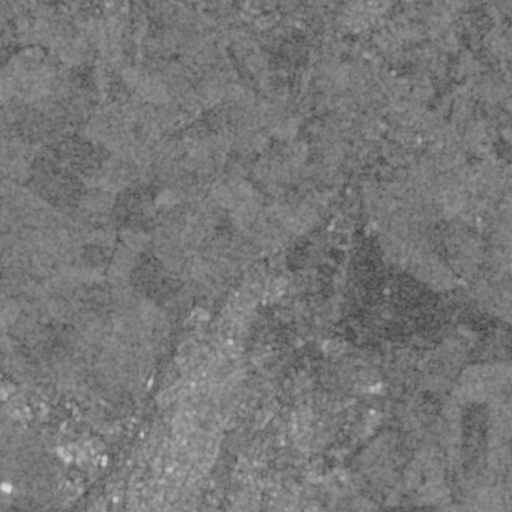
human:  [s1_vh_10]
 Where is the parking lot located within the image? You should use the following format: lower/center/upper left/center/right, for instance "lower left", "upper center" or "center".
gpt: The parking lot is located in the lower left of the image.
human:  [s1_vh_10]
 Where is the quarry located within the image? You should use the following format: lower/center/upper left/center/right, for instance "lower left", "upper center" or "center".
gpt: The quarry is located in the upper center of the image.
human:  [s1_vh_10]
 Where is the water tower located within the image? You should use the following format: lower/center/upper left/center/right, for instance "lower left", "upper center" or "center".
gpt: The water tower is located in the lower center of the image.
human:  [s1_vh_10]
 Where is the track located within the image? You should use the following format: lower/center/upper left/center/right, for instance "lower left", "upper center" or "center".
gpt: There is no track in the image.

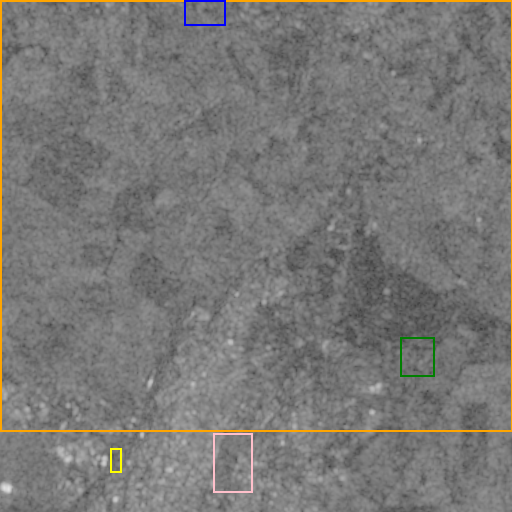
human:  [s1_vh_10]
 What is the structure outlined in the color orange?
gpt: The structure outlined in orange is a crop field.
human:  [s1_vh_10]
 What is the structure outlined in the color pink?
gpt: The structure outlined in pink is a park.
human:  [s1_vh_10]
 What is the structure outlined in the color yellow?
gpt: The structure outlined in yellow is a parking lot.
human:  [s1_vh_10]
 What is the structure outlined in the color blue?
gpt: The structure outlined in blue is a quarry.
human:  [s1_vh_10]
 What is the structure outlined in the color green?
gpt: The structure outlined in green is a wastewater plant.
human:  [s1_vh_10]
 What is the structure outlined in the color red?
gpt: There is no red outline.